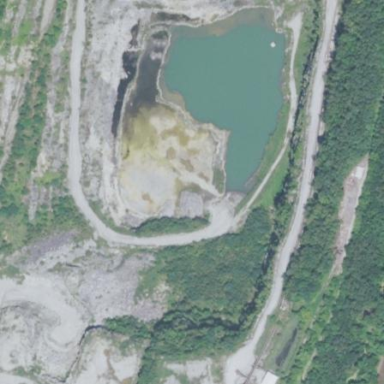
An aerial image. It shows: Quarry area.